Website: lowes
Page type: account-selection
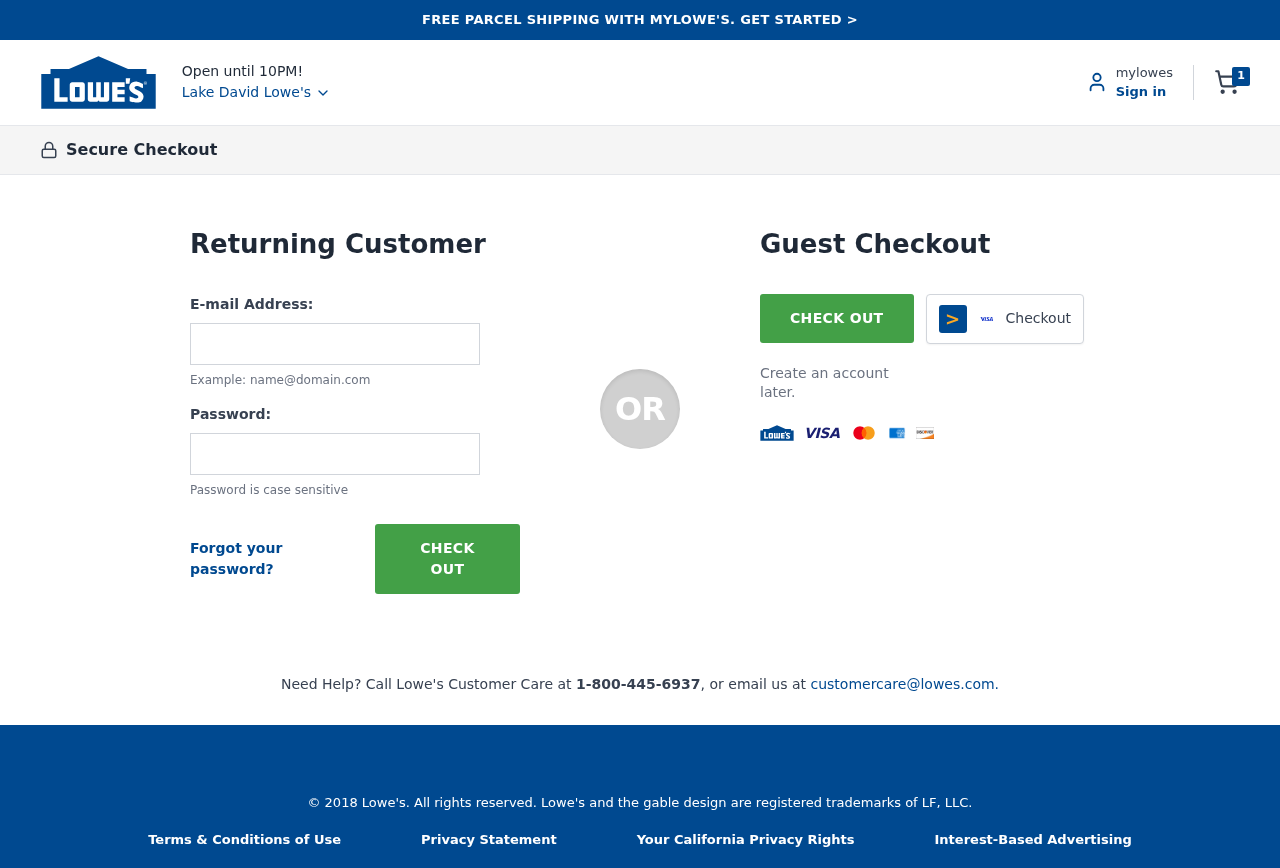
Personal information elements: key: PII_CITY
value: Lake David Lowe's
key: PII_LOGIN_USERNAME
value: peter.lane
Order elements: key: ORDER_NUM_ITEMS
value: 1